Field crop: maize
Growth stage: 2
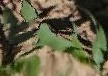
Species: maize